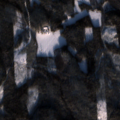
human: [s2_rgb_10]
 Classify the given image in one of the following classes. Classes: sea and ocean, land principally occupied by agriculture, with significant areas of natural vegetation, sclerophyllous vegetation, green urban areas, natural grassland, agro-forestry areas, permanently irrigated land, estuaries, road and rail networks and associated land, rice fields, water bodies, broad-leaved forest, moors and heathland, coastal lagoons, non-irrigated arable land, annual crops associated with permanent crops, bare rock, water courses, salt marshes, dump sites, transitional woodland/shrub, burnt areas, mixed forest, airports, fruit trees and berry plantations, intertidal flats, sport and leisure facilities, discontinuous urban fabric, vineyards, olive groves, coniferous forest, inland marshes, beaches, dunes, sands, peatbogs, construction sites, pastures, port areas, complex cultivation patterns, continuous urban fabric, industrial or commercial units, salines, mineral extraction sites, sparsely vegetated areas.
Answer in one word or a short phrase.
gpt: coniferous forest, transitional woodland/shrub